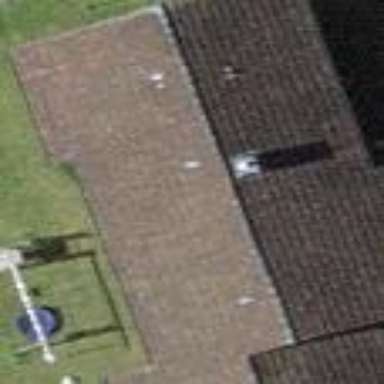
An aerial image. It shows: Semi-detached house.